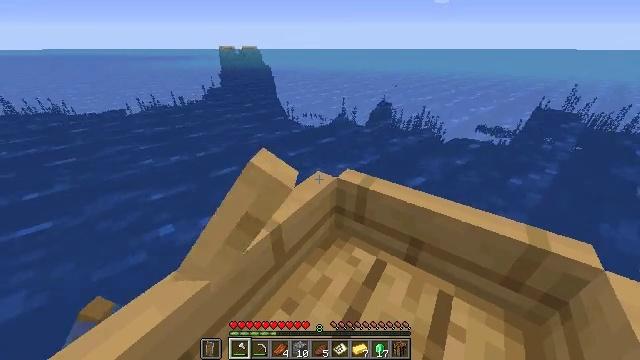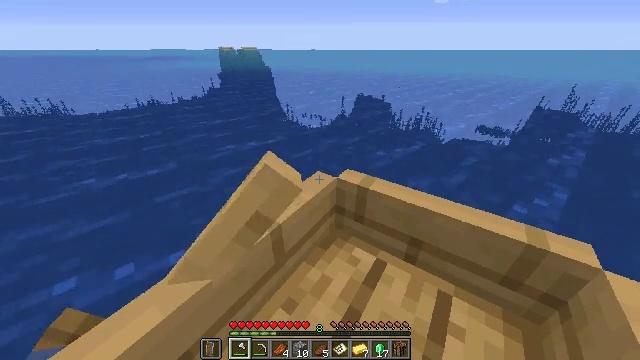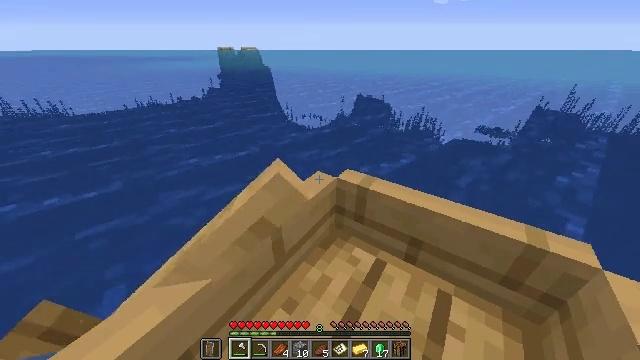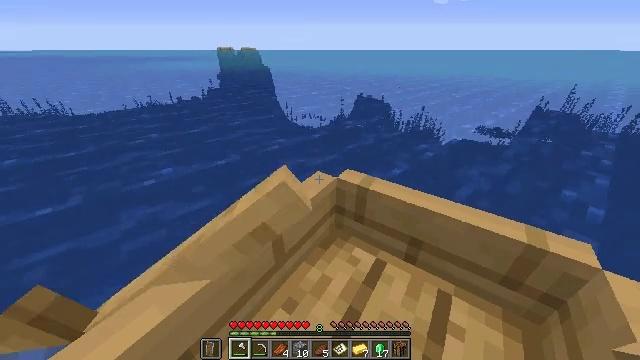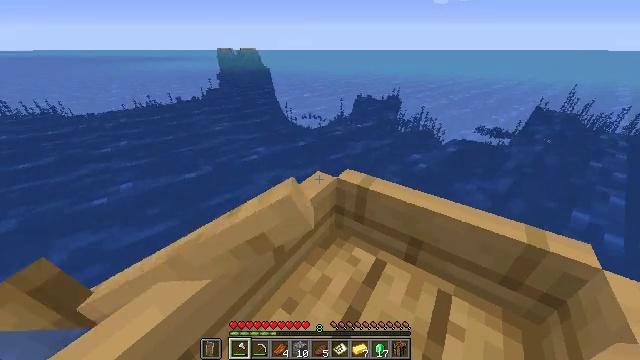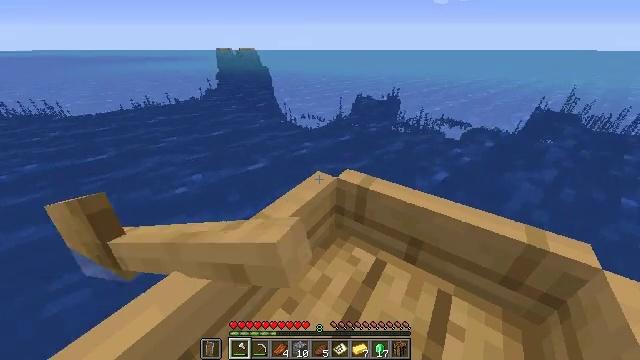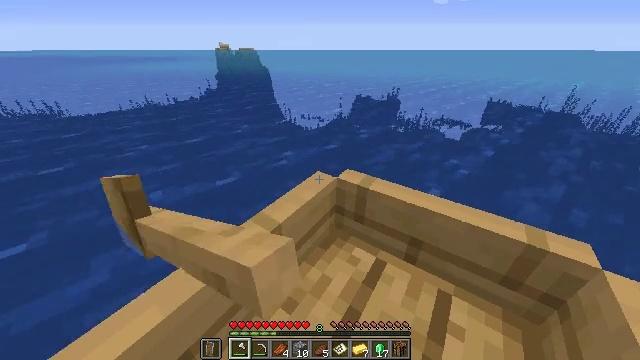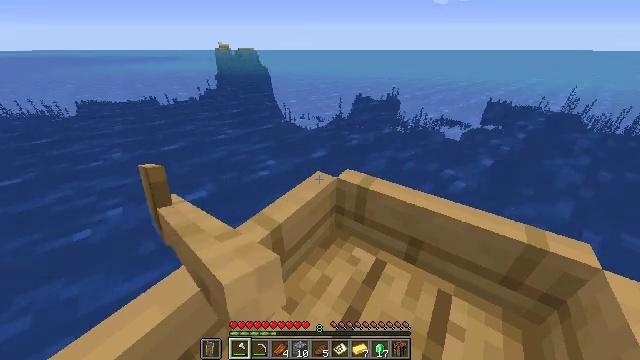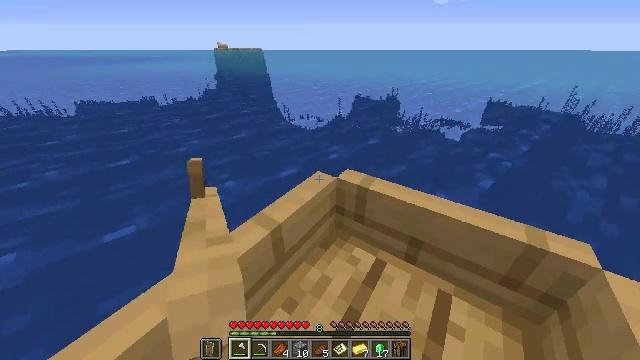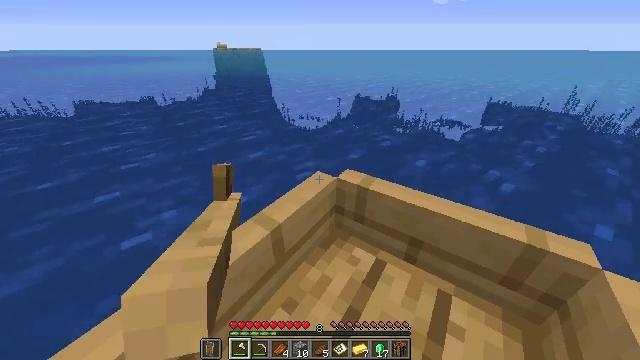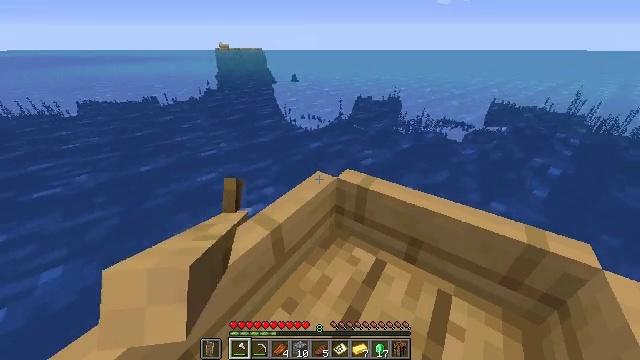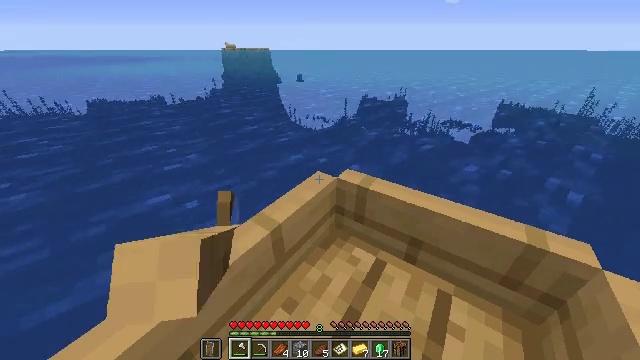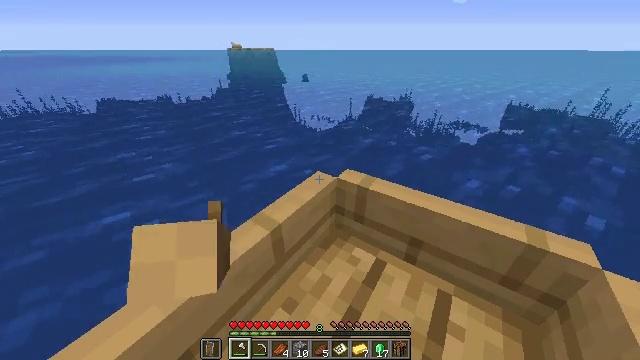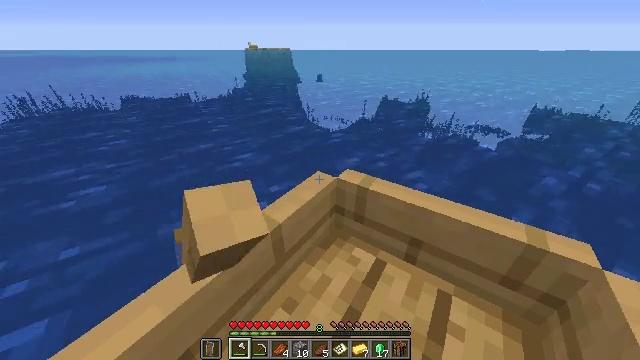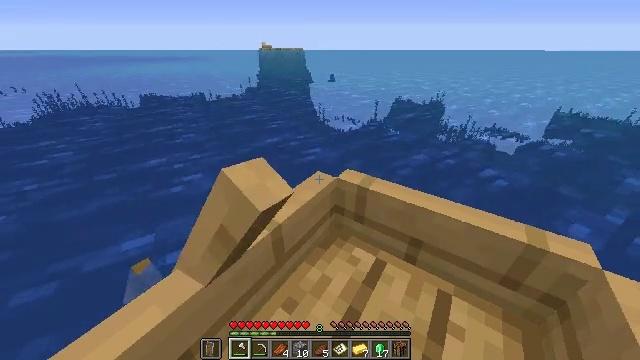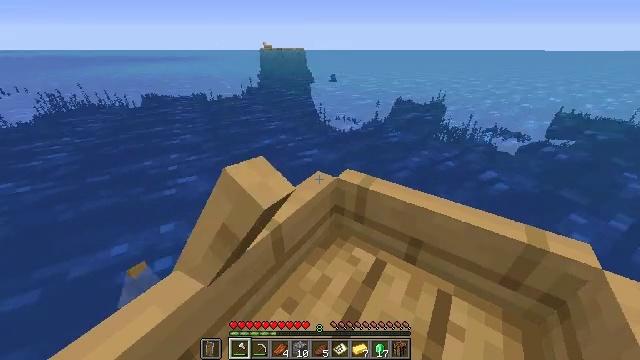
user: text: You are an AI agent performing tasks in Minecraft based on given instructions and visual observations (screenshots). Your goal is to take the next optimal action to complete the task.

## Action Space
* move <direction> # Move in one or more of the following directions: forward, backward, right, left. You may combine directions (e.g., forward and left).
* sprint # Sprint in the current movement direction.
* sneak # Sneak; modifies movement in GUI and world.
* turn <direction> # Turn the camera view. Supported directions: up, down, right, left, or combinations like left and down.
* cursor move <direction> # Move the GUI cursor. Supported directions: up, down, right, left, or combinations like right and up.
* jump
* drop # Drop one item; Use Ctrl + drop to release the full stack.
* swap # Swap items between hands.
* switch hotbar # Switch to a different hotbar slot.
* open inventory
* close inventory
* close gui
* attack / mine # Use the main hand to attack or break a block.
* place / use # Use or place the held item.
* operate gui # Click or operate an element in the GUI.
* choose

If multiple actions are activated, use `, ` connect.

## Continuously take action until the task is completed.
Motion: motion action
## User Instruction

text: Remove a filled map from the inventory.
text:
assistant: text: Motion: move forward, sprint, jump
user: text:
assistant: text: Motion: move forward, sprint, jump
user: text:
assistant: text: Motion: move forward, sprint, jump
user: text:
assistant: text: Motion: move forward, sprint, jump
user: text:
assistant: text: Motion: move forward, sprint, jump
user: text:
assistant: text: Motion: move forward, sprint, jump
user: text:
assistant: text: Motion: move forward, sprint, jump
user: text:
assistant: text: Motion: move forward, sprint, jump
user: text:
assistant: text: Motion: move forward and move left, sprint, jump
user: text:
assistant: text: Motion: move forward and move left, sprint, jump
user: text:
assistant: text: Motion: move forward and move left, sprint, jump
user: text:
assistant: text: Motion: move forward, sprint, jump
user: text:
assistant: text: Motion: move forward, jump
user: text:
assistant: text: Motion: move forward, jump
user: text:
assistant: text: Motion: move forward, jump
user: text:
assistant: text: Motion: move forward, jump
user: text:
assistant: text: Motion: move forward, jump
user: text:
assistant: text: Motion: move forward, jump
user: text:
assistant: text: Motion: move forward, jump
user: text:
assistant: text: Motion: move forward, sprint, jump
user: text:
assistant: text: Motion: move forward, sprint, turn right, jump
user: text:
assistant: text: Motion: move forward, sprint, jump
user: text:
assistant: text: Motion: move forward, sprint, turn right, jump
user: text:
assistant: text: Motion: move forward, sprint, turn right and up, jump
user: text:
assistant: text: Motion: move forward and move right, sprint, turn right and up, jump
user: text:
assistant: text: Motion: move forward and move right, turn right and up, jump
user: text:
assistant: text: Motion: move forward and move right, sprint, jump
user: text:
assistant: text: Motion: move forward, sprint, turn right, jump
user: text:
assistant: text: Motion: move forward, sprint, jump
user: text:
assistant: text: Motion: move forward, sprint, jump